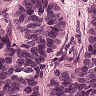
Metastatic tissue present: yes